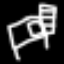
Label: bed